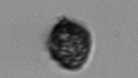
Label: Kryptoperidinium_triquetrum